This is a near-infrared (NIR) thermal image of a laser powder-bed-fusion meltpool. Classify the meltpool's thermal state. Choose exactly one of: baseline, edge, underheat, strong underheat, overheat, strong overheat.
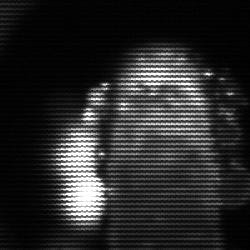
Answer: strong underheat